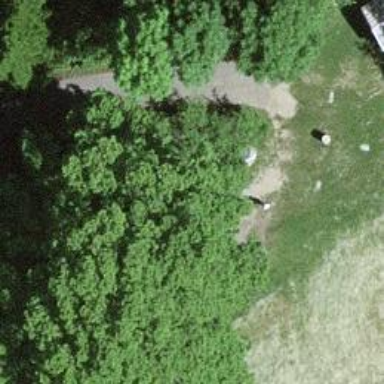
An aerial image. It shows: Bench.